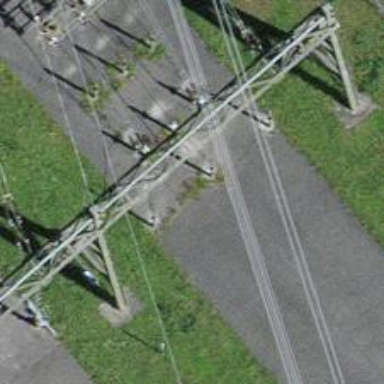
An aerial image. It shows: Insulator used in power systems.